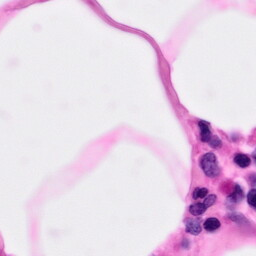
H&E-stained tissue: Pancreatic